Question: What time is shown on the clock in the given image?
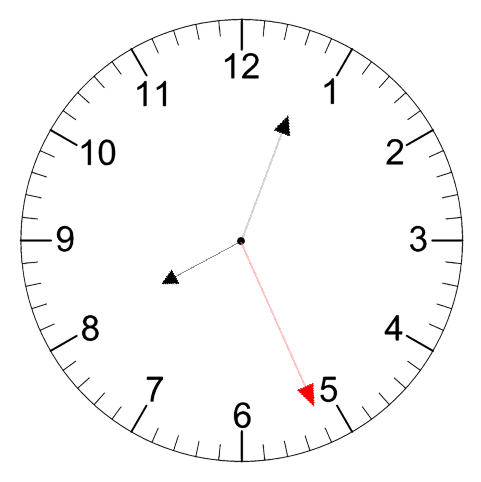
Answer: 08:03:26